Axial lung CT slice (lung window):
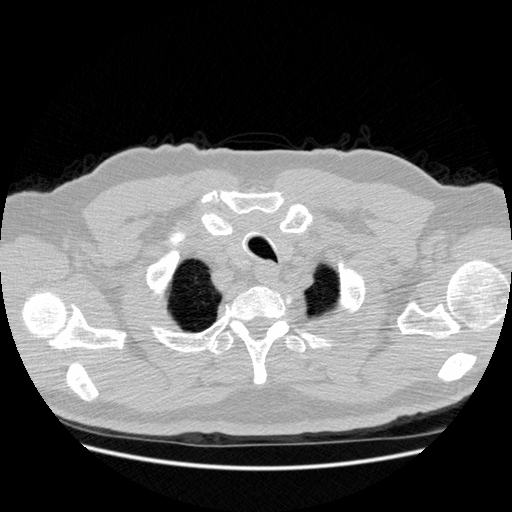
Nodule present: no